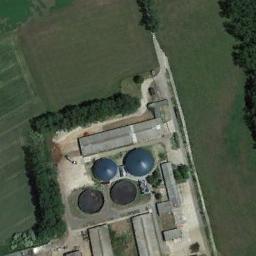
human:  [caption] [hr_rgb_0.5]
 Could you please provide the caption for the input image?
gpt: There are blue and black storage tanks on the bare land next to the grass .

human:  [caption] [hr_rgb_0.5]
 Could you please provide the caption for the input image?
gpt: There are two identical storage tanks beside a white house .

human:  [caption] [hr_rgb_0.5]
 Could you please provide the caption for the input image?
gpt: There are many trees beside the storage tanks .

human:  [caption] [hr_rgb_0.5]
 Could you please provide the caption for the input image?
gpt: There are several neatly arranged large oil storage tanks in the factory, And there are large lawns in the factory .

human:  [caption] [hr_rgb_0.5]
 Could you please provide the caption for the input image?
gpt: There are four storage tanks beside a green meadow .